Question: Code was working fine till I decided to move my login and registration form onto its own partial, now after i login, it does redirect to partials/dashboard.html but my user object data is not accessible anymore. I have console.logged in my script.js to check, the object does get consoled but then I cant access it on my dashboard.html
Index.html
'''
<!DOCTYPE html>
<html ng-app='fullmean_app'> <!-- NAME & Load NG app -->
<head>
<title>Discussion Board</title>
<!-- require angular -->
<script src="https://ajax.googleapis.com/ajax/libs/angularjs/1.3.5/angular.min.js"/></script>
<script src="https://ajax.googleapis.com/ajax/libs/angularjs/1.3.5/angular-route.min.js"></script>
<script src="https://cdnjs.cloudflare.com/ajax/libs/ngStorage/0.3.10/ngStorage.min.js"></script>
<script src="/js/user_script.js"></script>
<script src="/js/topic_script.js"></script>
</head>
<body> <!-- !! LOAD CONTROLLER ** CHECK NAME ** !! -->
<div ng-view="">
</div>
</body>
</html>
'''
Dashboard.html
'''
<div ng-controller="loginController">
<a href="#/dashboard">Dashboard</a> | <a href="#/topics">Topics</a> | <a href="#/users">Users</a>
<h4>Welcome {{users.name}}</h4>
{{$storage.user.name}}
{{user.name}}
{{$storage.user.name}}
<div ng-repeat="user in users"><h4>{user.name}}</h4></div>
<!-- Have tried multiple combinations to access the data ,, but none working -->
<form>
<input type='submit' value='Logout' ng-click='logout()'>
</form>
</div>
<div ng-controller="topicController">
<form>
<label>Add a new Topic</label><br>
<label>Topic</label><br>
<input type='text' name="topic" ng-model='new_topic.topic'><br>
<label>Description</label><br>
<textarea name="description" ng-model="new_topic.description">Description</textarea><br>
<label>Category</label><br>
<select name="category" ng-model="new_topic.category">
<option value="HTML">HTML</option>
<option value="Javascript">Javascript</option>
<option value="Ruby">Ruby</option>
<option value="Python">Pyhton</option>
<option value="Php">Php</option>
<option value="iOs">iOs</option>
</select><br>
<input type='submit' value='Submit' ng-click='addTopic($storage.user._id)'>
</form>
</div>
'''
login.html
'''
<div ng-controller='userController'>
<h3>Register</h3>
<form>
<label>Name</label><br>
<input type='text' name="name" ng-model='new_user.name'><br>
<label>Email</label><br>
<input type='email' name="email" ng-model='new_user.email'><br>
<label>Password</label><br>
<input type='password' name="password" ng-model='new_user.password'><br>
<input type='submit' value='Create' ng-click='addUser()'>
</form>
</div>
<div ng-controller='loginController'>
<h3>Login</h3>
<form>
<label>Email</label>
<input type='email' name="email" ng-model='user.email'><br>
<label>Password</label><br>
<input type='password' name="password" ng-model='user.password'><br>
<input type='submit' value='Login' ng-click='getUser()'>
</form>
</div>
'''
Script.js
'''
var myapp = angular.module('fullmean_app', ['ngRoute','ngStorage']);
myapp.config(function ($routeProvider) {
$routeProvider
.when('/',{
templateUrl: 'partials/login.html'
})
.when('/dashboard',{
templateUrl: 'partials/dashboard.html'
})
.when('/topics',{
templateUrl: 'partials/topic.html'
})
.when('/users',{
templateUrl: 'partials/user.html'
})
.otherwise({
redirectTo: '/'
});
});
myapp.factory('userFactory', function($http, $location, $localStorage, $sessionStorage) {
var factory = {};
console.log("Im at the user factory")
factory.addUser = function(info, callback) {
$http.post('/create', info).success(function(output){
callback(output);
})
}
return factory;
});
myapp.factory('topicFactory', function($http, $location, $localStorage, $sessionStorage) {
var factory = {};
factory.addTopic = function(info, callback) {
console.log("Im at the topic factory")
$http.post('/create_topic', info).success(function(output){
callback(output);
})
}
return factory;
});
myapp.factory('loginFactory', function($http, $location, $localStorage, $sessionStorage) {
var factory = {};
factory.getUser = function(info, callback) {
$http.post('/login', info).success(function(output){
callback(output);
})
}
return factory;
});
myapp.controller('userController', function($scope, userFactory, topicFactory, $localStorage, $sessionStorage, $location) {
console.log("Entered User Controller");
$scope.addUser = function() {
console.log("Im at the controller")
var user_repack ={
name: $scope.new_user.name,
email: $scope.new_user.email,
password: $scope.new_user.password,
created_at: new Date()
}
userFactory.addUser(user_repack, function(data) {
$scope.users = data;
$scope.new_user = {};
});
}
})
myapp.controller('loginController', function($scope, loginFactory, $localStorage, $sessionStorage, $location) {
$scope.getUser = function(){
console.log("Entered getUser controller")
var user_repack = {
email: $scope.user.email,
password: $scope.user.password
}
loginFactory.getUser(user_repack, function(data){
$location.path('/dashboard')
$scope.users = data
console.log($scope.users, "$scope.users")
$scope.$storage = $localStorage.$default({
user: data
});
console.log($scope.$storage.user.name);
});
}
$scope.logout = function(){
console.log("Logged out");
$localStorage.$reset();
$location.path('/')
}
})
myapp.controller('topicController', function($scope, topicFactory, $localStorage, $sessionStorage) {
$scope.addTopic = function(input){
console.log("Hey im here");
console.log(input, "Input Console");
var topic_repack = {
topic: $scope.new_topic.topic,
description: $scope.new_topic.description,
category: $scope.new_topic.category,
user_id: input
}
console.log(topic_repack);
topicFactory.addTopic(topic_repack, function(data){
$scope.topics = data;
$scope.new_topic = {};
});
}
})
'''
The Server side code is working fine, as user registration is working, login form does grab the user object. The add topic was working fine upto this point as well.
This is what my Chrome Console is printing

Im sure it will be something very small but just cant see it. Appreciate the help in advance .. thanks
have updated the code, segregated the controllers to avoid confusion and still nothing, whats wird is if you see ive added a
console.log($scope.$storage.user.name);
after setting the data in my local storage inside my loginController. it actually does console.log the name field in my Chrome Javascript Console. But is not printing in dashboard.html
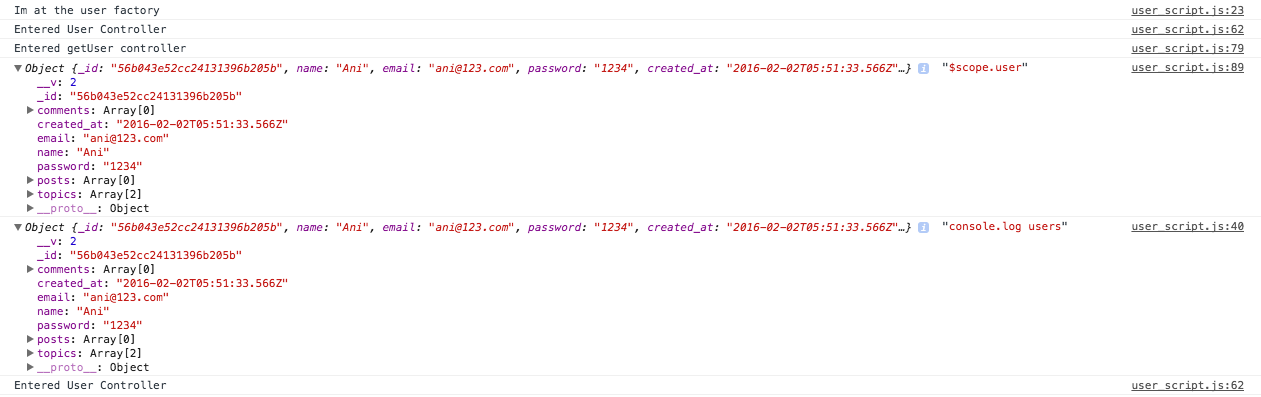
Answer: Fixed it by setting the data in $rootScope instead of $scope.
loginController
'''
myapp.controller('loginController', function($scope, $rootScope, loginFactory, $localStorage, $sessionStorage, $location) {
$scope.getUser = function(){
console.log("Entered getUser controller")
var user_repack = {
email: $scope.user.email,
password: $scope.user.password
}
loginFactory.getUser(user_repack, function(data){
$location.path('/dashboard')
$rootScope.users = data
console.log($rootScope.users, "rootScope")
});
}
$scope.logout = function(){
console.log("Logged out");
for (var i in $rootScope) {
if (i.substring(0,1) !== '$') {
delete $rootScope[i];
}
}
$location.path('/')
}
})
'''
The logout function was made with the help of this previously answered Q
<URL>